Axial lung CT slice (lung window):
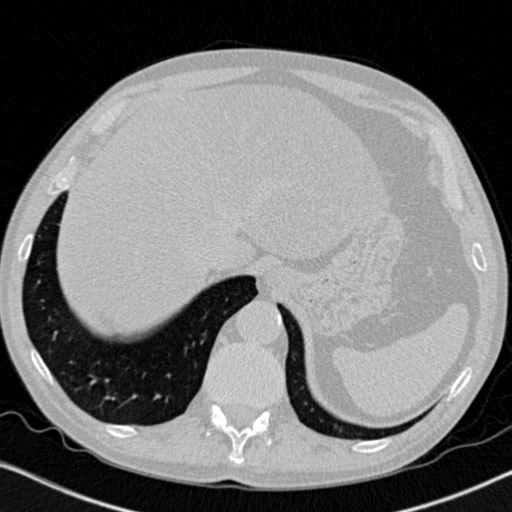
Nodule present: no